Question: In the below image i have computed the Fourier Transform of an image. Now i want to apply ideal high pass filter on same image using DO=50.Code of Fourier Transform is mentioned with in Image.
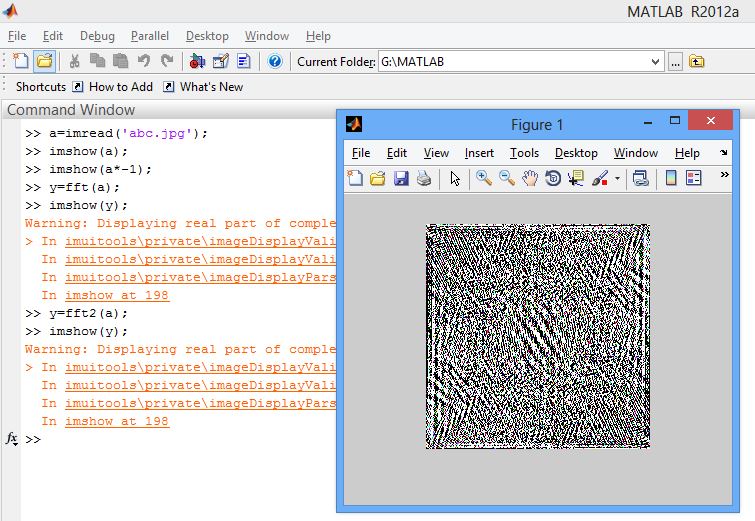
Answer: I don't know what ideal high pass filter. So, I assumed that HPF is a circle-shaped filter.
This is my code.
'''
lena = im2double(rgb2gray(imread('lena.bmp')));
D0 = 50;
lpf = zeros(size(lena));
base_x = linspace(-size(lena,1)/2,size(lena,1)/2,size(lena,1));
base_y = linspace(-size(lena,2)/2,size(lena,2)/2,size(lena,2));
[x,y] = meshgrid(base_x, base_y);
lpf(x.^2+y.^2<D0^2) = 1;
hpf = 1-lpf;
LENA = fftshift(fft2(lena));
RESULT = LENA.*hpf;
result = abs(ifft2(RESULT));
figure, imshow(result,[])
'''
First, I make HPF using 1-LPF. (LPF' shape is circle.)
And pixel-wise multiply image by HPF.
Finally, ifft IMAGE.
When you run the above code, you can obtain this result.

Original Image
 HPF Image
 Result Image